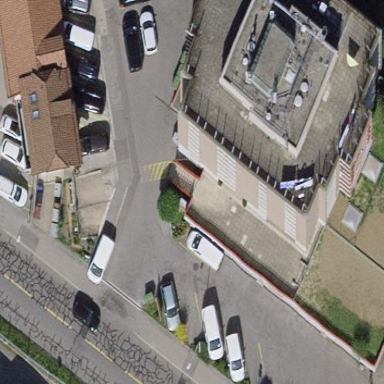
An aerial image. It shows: Building with apartments and flat roof.